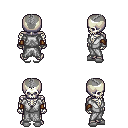
a pixel art fantasy rpg character, male body template, skeleton, white robe, magenta pants, gray short mohawk hairstyle, leather bracers, white slippers, four views (front, back, left, right), 2x2 character sprite sheet, small pixel art, hard edges, no anti-aliasing